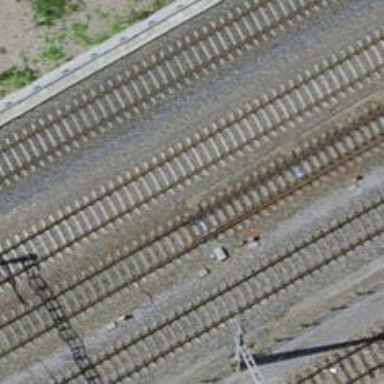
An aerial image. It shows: Railway switch.